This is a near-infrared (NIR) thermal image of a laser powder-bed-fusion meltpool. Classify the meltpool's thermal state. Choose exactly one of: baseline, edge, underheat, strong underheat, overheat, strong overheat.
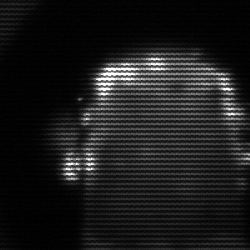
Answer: baseline